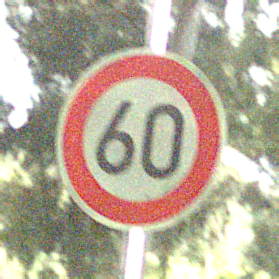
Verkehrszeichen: Geschwindigkeit60
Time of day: MorningAfternoon
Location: Outdoor (Nature)
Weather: Clear
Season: NotSpecified
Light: Natural